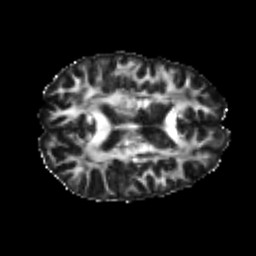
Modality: FA
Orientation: axial
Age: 22
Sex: male
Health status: healthy
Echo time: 0.074 s